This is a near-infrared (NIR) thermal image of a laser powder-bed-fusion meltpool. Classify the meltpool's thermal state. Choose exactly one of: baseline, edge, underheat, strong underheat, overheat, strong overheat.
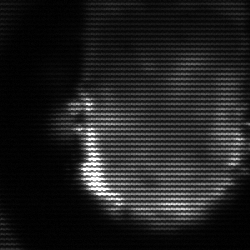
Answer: baseline